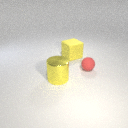
small red rubber sphere to the right of large yellow rubber cube